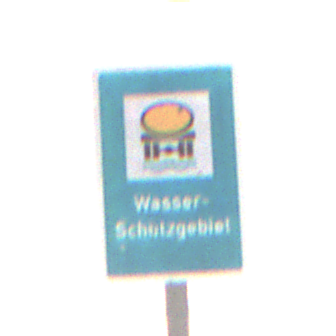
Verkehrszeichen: Wasserschutzgebiet
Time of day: MorningAfternoon
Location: Outdoor (Nature)
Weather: Overcast
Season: Winter
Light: Natural